Aerial crown-view tile of a tropical tree (Barro Colorado Island, Panama), acquired 20241216:
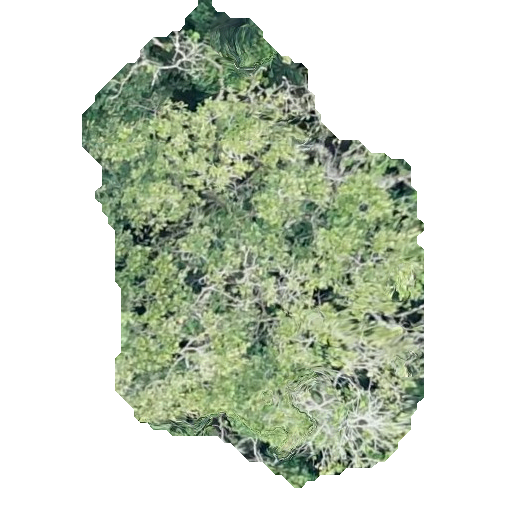
Species: Anacardium excelsum
GBIF accepted scientific name: Anacardium excelsum
Crown area: 167.186 m²